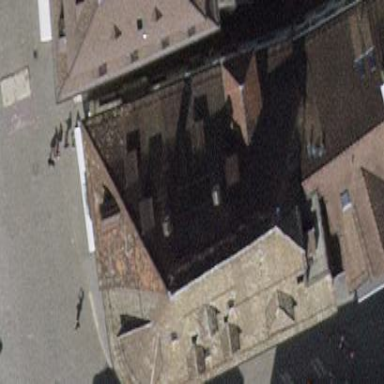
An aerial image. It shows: Building with hipped roof made of roof tiles.